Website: home-depot
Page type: cart
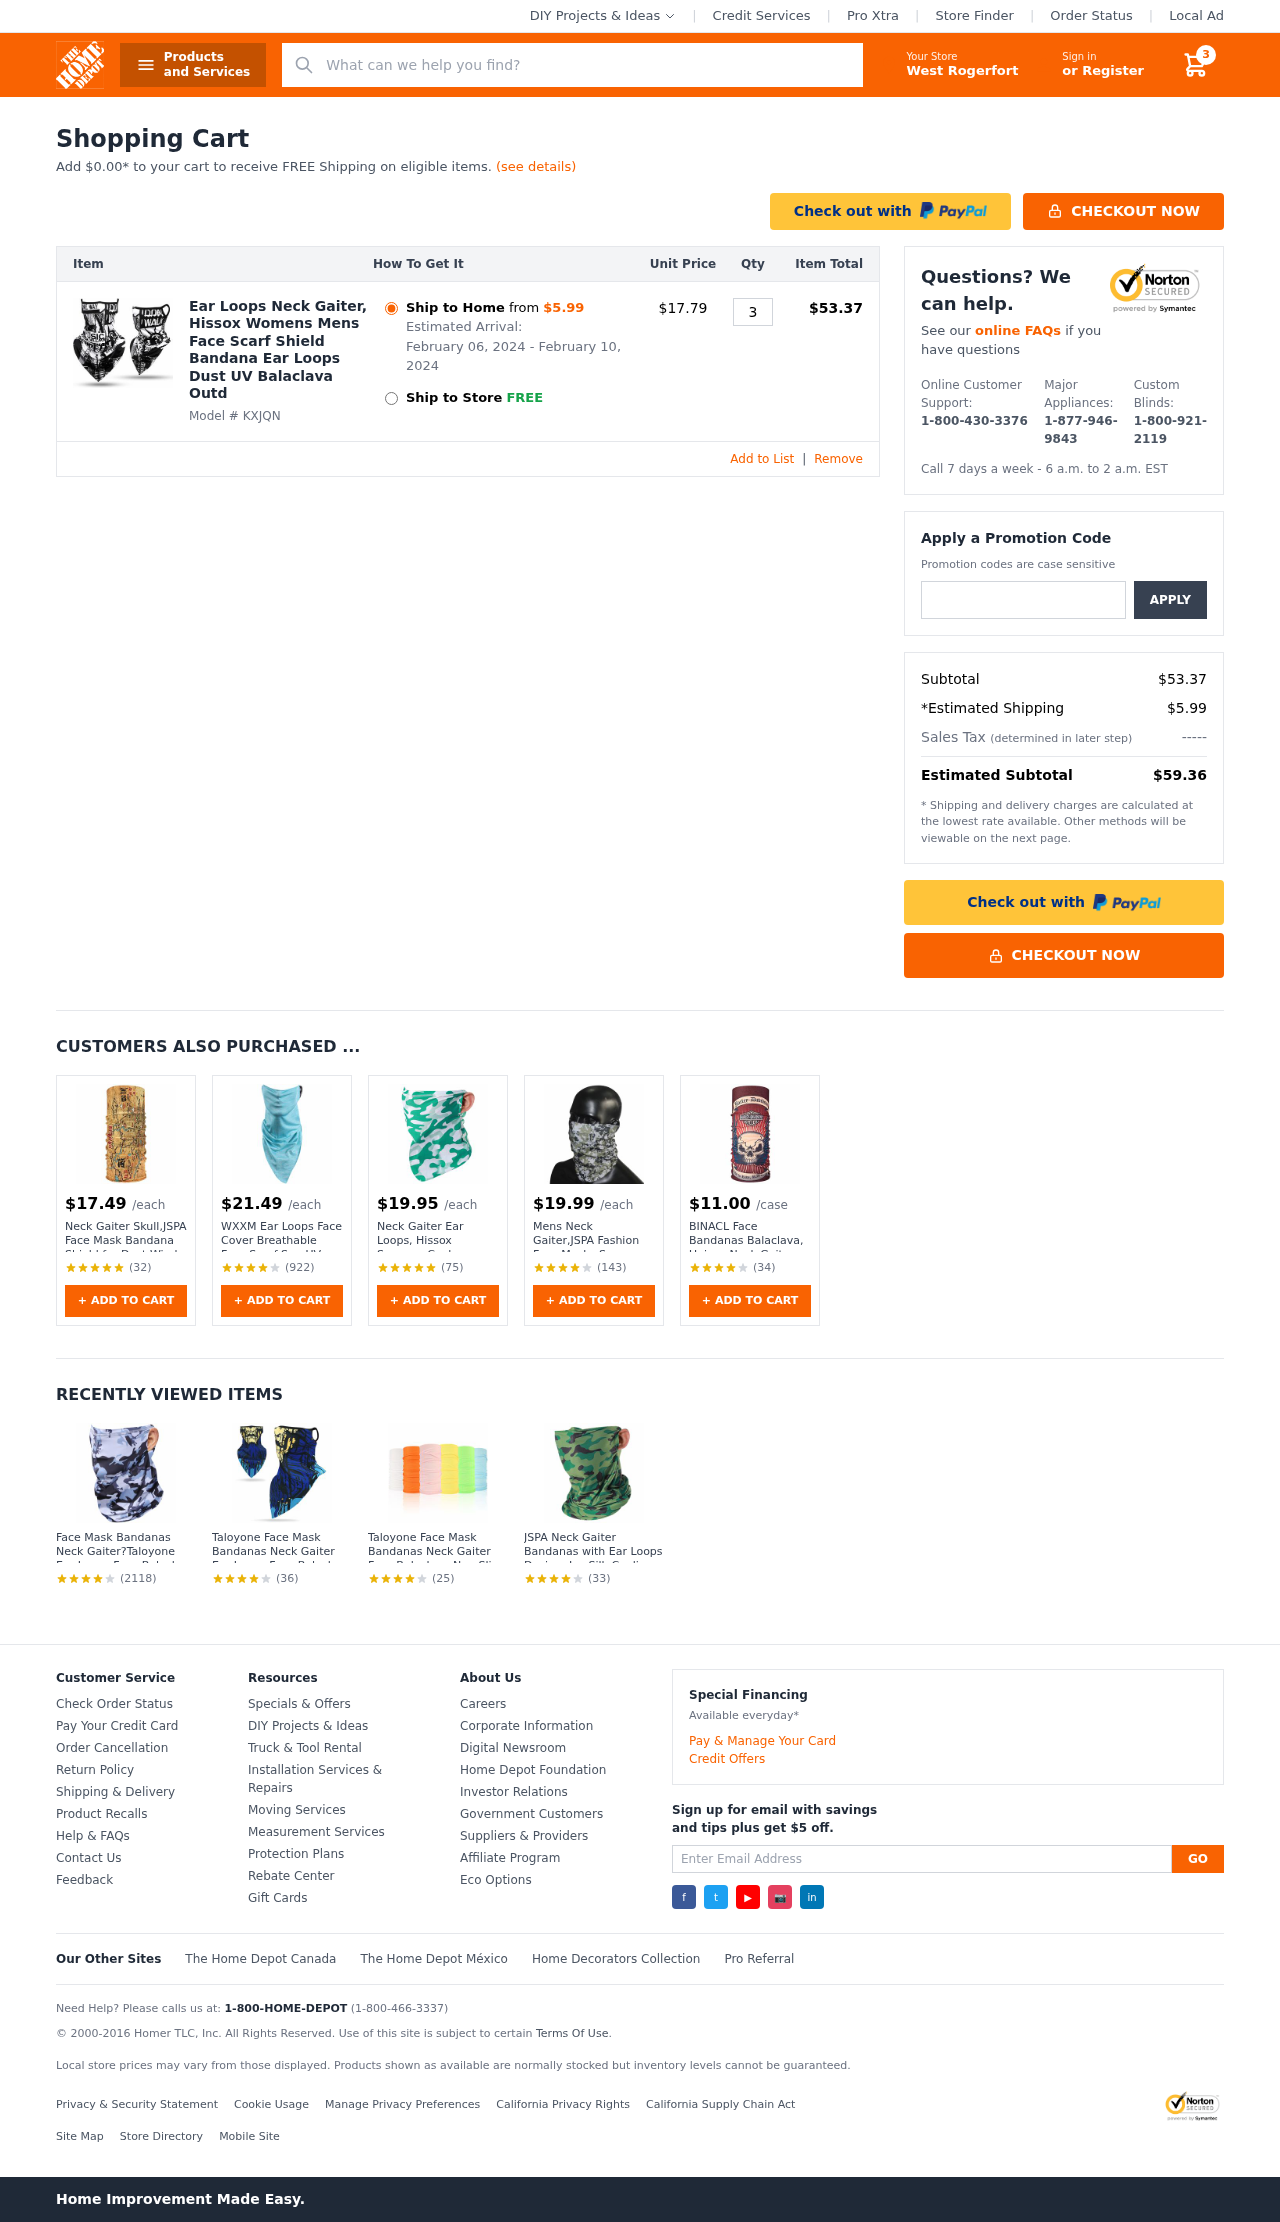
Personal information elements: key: PII_CITY
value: West Rogerfort
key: PII_PROMO_CODE
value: SPRING01
Product elements: key: PRODUCT1_NAME
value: Ear Loops Neck Gaiter, Hissox Womens Mens Face Scarf Shield Bandana Ear Loops Dust UV Balaclava Outd
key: PRODUCT1_PRICE
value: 17.79
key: PRODUCT1_QUANTITY
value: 3
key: PRODUCT2_PRICE
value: $17.49
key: PRODUCT2_NAME
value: Neck Gaiter Skull,JSPA Face Mask Bandana Shield for Dust Wind UV Sun Protection Tube Headband Skelet
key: PRODUCT2_NUM_RATINGS
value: (32)
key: PRODUCT3_PRICE
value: $21.49
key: PRODUCT3_NAME
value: WXXM Ear Loops Face Cover Breathable Face Scarf Sun UV Protection Neck Gaiter 1 Piece Blue
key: PRODUCT3_NUM_RATINGS
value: (922)
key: PRODUCT4_PRICE
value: $19.95
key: PRODUCT4_NAME
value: Neck Gaiter Ear Loops, Hissox Summer Cool Breathable Lightweight Balaclava Bandana Headwear Face Cov
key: PRODUCT4_NUM_RATINGS
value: (75)
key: PRODUCT5_PRICE
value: $19.99
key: PRODUCT5_NAME
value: Mens Neck Gaiter,JSPA Fashion Face Masks Summer Headwear Cooling Face Mouth Cover Headband Neck Gait
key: PRODUCT5_NUM_RATINGS
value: (143)
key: PRODUCT6_PRICE
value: $11.00
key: PRODUCT6_NAME
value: BINACL Face Bandanas Balaclava, Unisex Neck Gaiter Scarf Novelty Stretchable Wind Sun UV Protection
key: PRODUCT6_NUM_RATINGS
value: (34)
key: PRODUCT7_NAME
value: Face Mask Bandanas Neck Gaiter?Taloyone Ear Loops Face Balaclava Non Slip Light Cool Breathable Band
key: PRODUCT7_NUM_RATINGS
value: (2118)
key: PRODUCT8_NAME
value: Taloyone Face Mask Bandanas Neck Gaiter Ear Loops Face Balaclava Non Slip Light Cool Breathable Band
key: PRODUCT8_NUM_RATINGS
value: (36)
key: PRODUCT9_NAME
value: Taloyone Face Mask Bandanas Neck Gaiter Face Balaclava Non Slip Light Cool Breathable for Sun Wind D
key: PRODUCT9_NUM_RATINGS
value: (25)
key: PRODUCT10_NAME
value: JSPA Neck Gaiter Bandanas with Ear Loops Design, Ice Silk Cooling Sports Scarf Balaclava for Dust Ou
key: PRODUCT10_NUM_RATINGS
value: (33)
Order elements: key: ORDER_NUM_ITEMS
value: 3
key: AMOUNT_TO_FREE_SHIPPING
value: $0.00
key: ORDER_SHIPPING_DATE
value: February 06, 2024
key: ORDER_DELIVERY_DATE
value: February 10, 2024
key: ORDER_ITEM_TOTAL
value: $53.37
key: ORDER_SUBTOTAL
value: $53.37
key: ORDER_SHIPPING_COST
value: $5.99
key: ORDER_TOTAL
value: $59.36
Search elements: key: HEADER_SEARCH
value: What can we help you find?